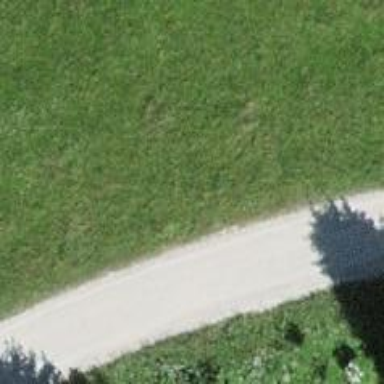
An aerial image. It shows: Unpaved track with grade2 surface.